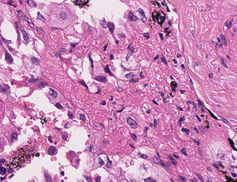
Tumor epithelial tissue: yes
Tumor-associated stroma tissue: yes
Normal tissue: no